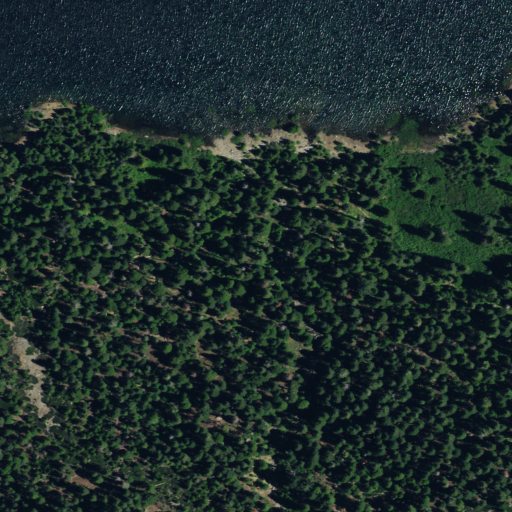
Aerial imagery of valley in California named Poison Canyon containing evergreen forest, herbaceous wetlands, and shrub